Interaction volume radius: 10 \u00c5
Interaction volume height: 25 \u00c5
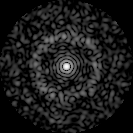
Disorder parameter: 0.8216